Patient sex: M
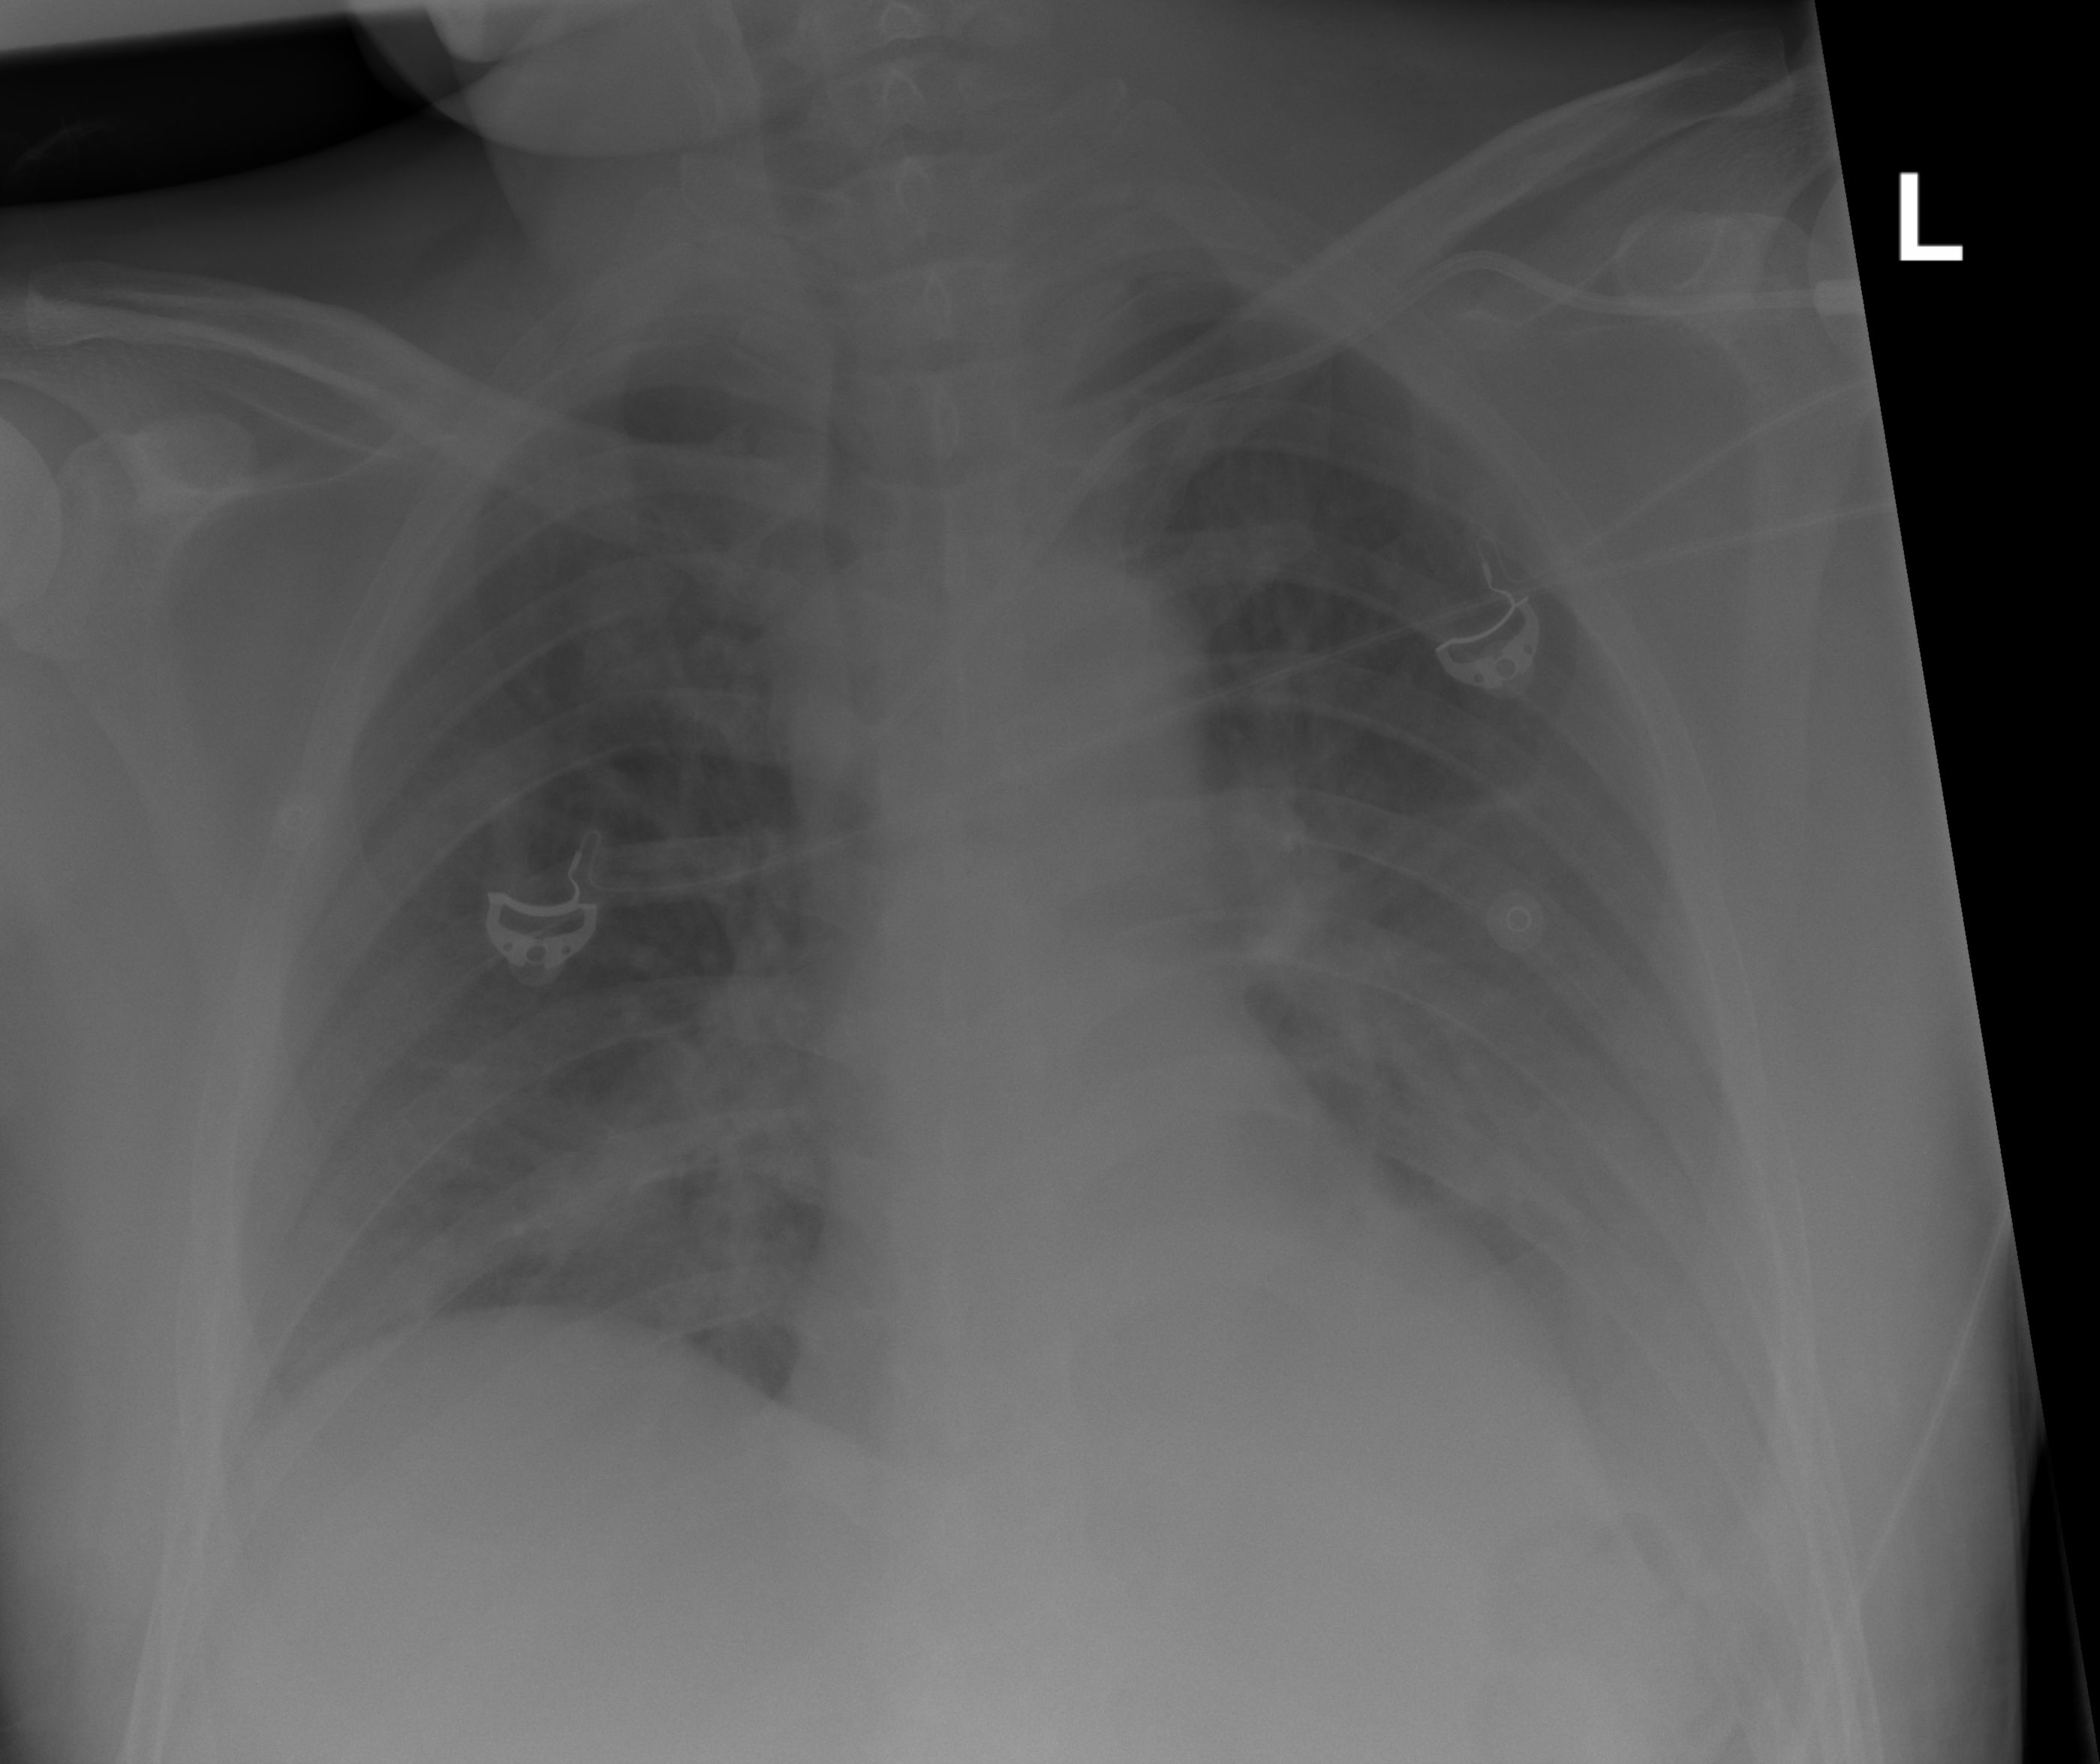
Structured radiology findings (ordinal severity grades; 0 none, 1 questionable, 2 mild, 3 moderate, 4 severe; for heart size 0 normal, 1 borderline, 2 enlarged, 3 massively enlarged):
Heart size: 0
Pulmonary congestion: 0
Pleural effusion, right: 0
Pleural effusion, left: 2
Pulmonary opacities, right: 0
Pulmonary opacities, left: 0
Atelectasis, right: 0
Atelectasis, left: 2